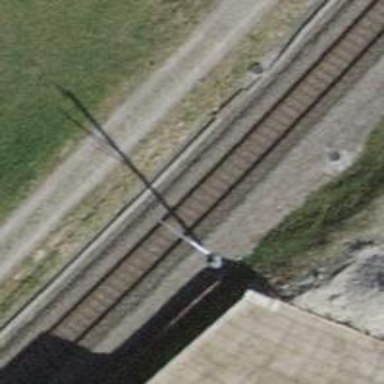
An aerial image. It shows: Single railway track with electrification through contact line.